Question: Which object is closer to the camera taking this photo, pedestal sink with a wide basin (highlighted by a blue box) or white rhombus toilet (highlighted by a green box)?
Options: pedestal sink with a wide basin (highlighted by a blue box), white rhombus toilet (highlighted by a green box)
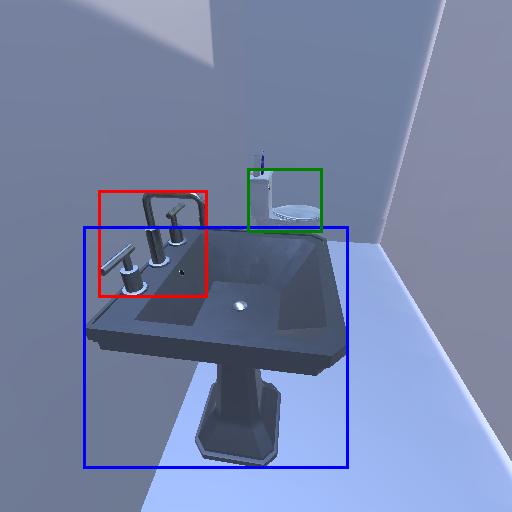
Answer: pedestal sink with a wide basin (highlighted by a blue box)